九年级 · 解析几何
如图, 抛物线 $y=a x^{2}+b x+c(a>0)$ 的对称轴是过点（1, 0）且平行于 $y$ 轴的直线,若点 $P(4,0)$ 在该抛物线上, 则 $4 a-2 b+c$ 的值为 $\qquad$ .

（第 16 题）

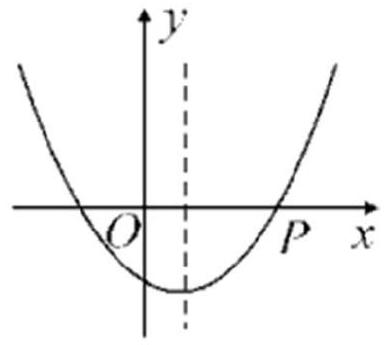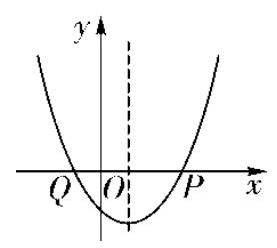
答案:  如解图, 设拋物线与 $x$ 轴的另一个交点是 $Q$,

$\because$ 抛物线的对称轴是过点 $(1,0)$ 的直线, 与 $x$ 轴的一个交点是 $P(4,0)$,

$\therefore$ 与 $x$ 轴的另一个交点 $Q(-2,0)$,

把 $(-2,0)$ 代入解析式得: $0=4 a-2 b+c$,

$\therefore 4 a-2 b+c=0$.

故答案为: 0

【点睛】本题主要考查了抛物线与坐标轴的交点, 准确分析计算是解题的关键.